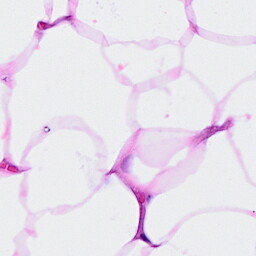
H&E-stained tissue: Breast